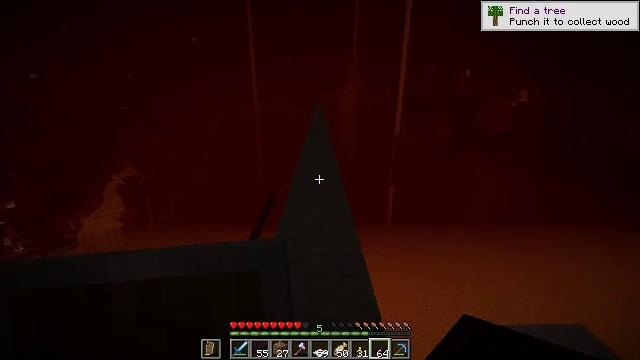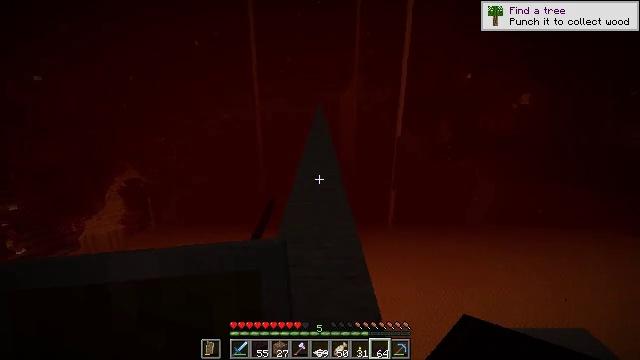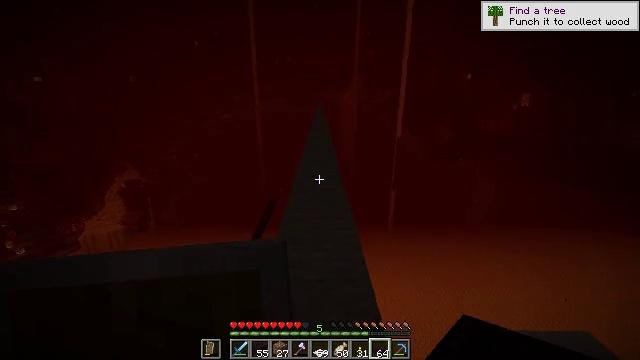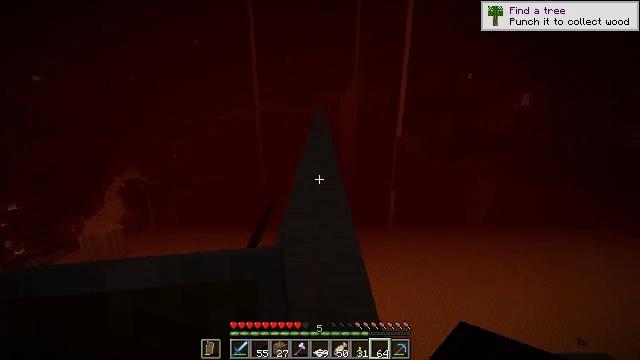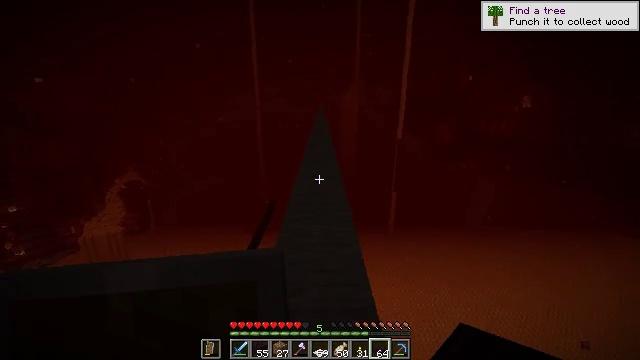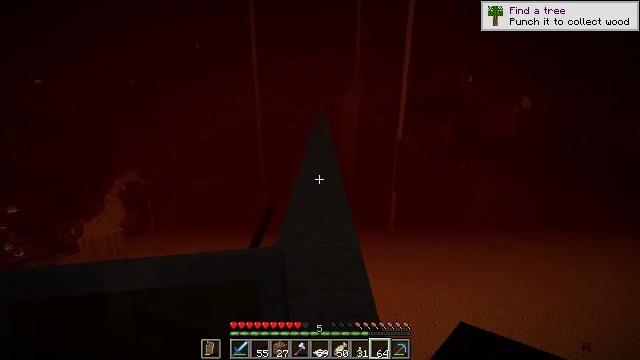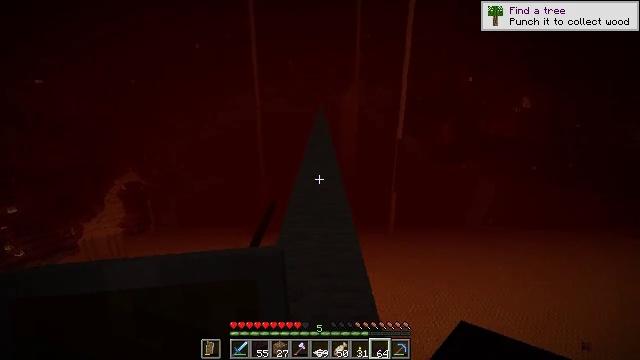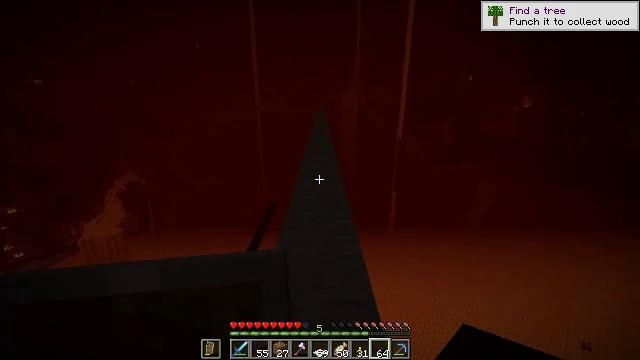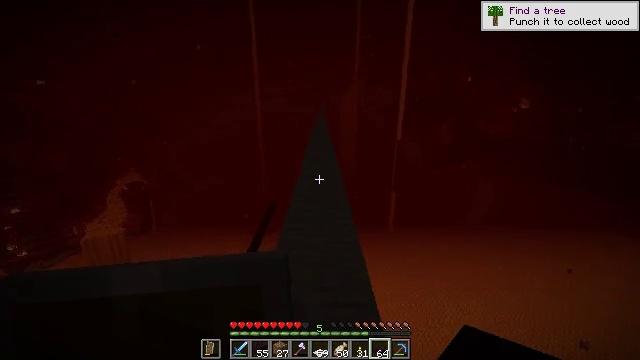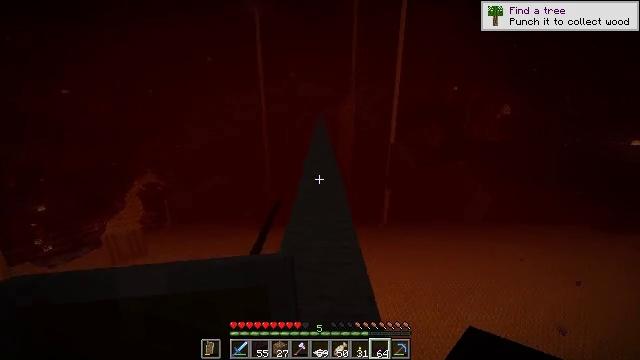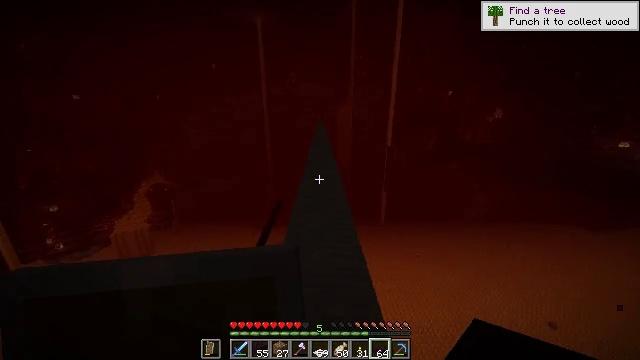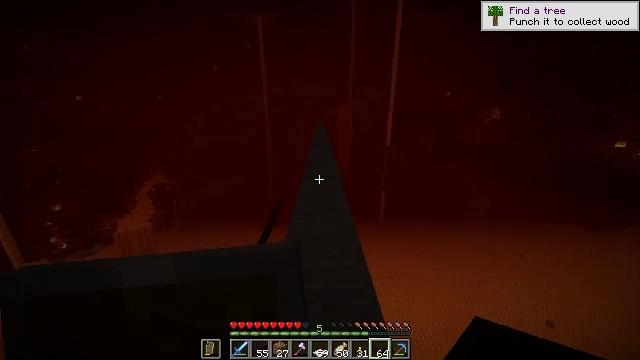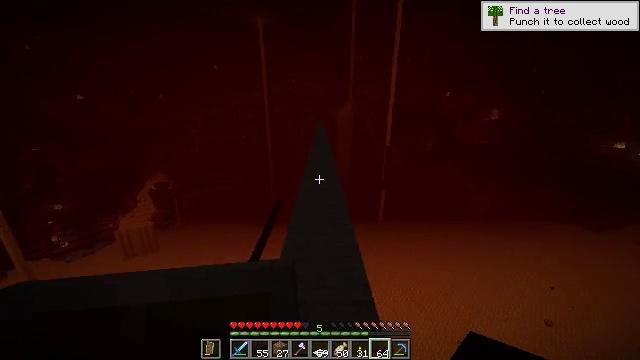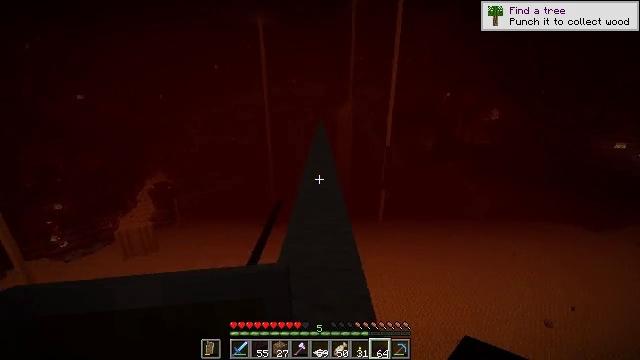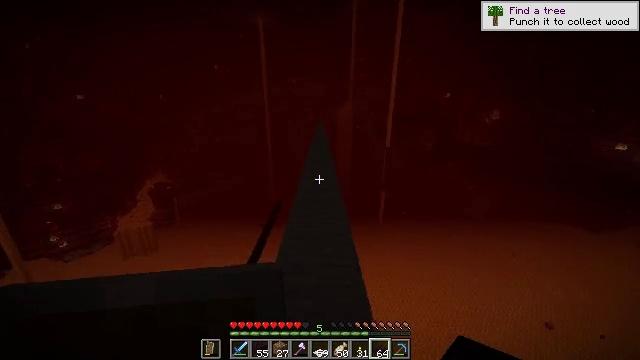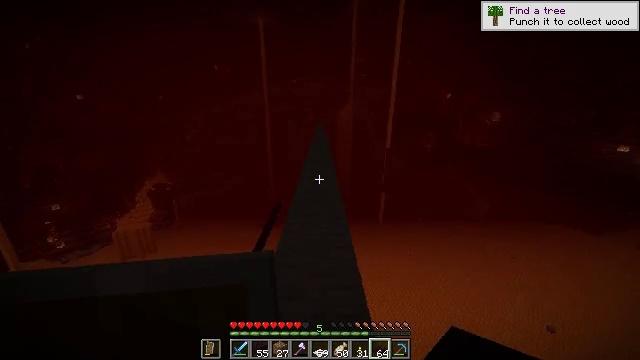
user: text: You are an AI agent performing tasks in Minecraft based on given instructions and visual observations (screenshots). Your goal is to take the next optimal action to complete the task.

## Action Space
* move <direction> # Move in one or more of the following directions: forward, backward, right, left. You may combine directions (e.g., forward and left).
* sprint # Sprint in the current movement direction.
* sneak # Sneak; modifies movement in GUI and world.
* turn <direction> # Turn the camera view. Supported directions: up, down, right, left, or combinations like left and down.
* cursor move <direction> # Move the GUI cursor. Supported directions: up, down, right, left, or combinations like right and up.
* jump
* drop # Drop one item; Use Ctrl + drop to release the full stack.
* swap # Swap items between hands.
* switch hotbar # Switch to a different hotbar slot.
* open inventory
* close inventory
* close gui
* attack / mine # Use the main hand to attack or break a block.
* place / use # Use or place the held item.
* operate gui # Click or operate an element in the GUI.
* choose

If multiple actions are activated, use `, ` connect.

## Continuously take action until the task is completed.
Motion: motion action
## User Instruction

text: Get nether brick stairs from nether bricks in a crafting table.
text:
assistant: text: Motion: no_op
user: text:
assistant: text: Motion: move forward
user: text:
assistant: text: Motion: move forward
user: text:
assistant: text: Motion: no_op
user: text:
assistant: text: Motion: no_op
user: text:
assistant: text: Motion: no_op
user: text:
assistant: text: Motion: move forward
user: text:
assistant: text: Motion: move forward
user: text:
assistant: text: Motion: move forward
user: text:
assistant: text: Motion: move forward
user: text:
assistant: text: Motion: move forward
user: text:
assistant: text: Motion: move forward
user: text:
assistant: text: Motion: move forward
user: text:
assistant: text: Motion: move forward
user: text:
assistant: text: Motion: move forward
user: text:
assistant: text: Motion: move forward
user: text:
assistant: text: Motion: move forward
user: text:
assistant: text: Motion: move forward
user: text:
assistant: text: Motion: move forward
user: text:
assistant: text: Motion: move forward
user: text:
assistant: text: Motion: move forward
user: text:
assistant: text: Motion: move forward
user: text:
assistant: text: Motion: move forward
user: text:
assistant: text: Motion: move forward
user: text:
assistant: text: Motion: move forward
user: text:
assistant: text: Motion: move forward
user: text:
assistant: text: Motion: move forward
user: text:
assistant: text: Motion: move forward
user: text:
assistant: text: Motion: move forward
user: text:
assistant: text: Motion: move forward